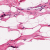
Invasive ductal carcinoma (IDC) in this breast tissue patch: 0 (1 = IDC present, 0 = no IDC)